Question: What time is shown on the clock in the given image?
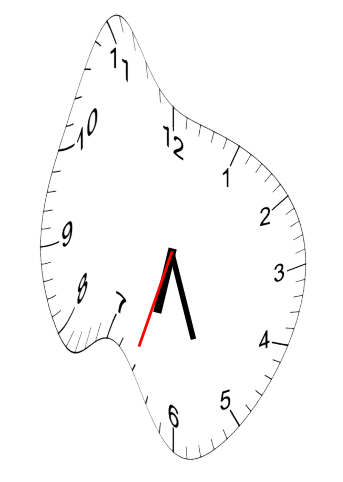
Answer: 06:26:33